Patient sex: F
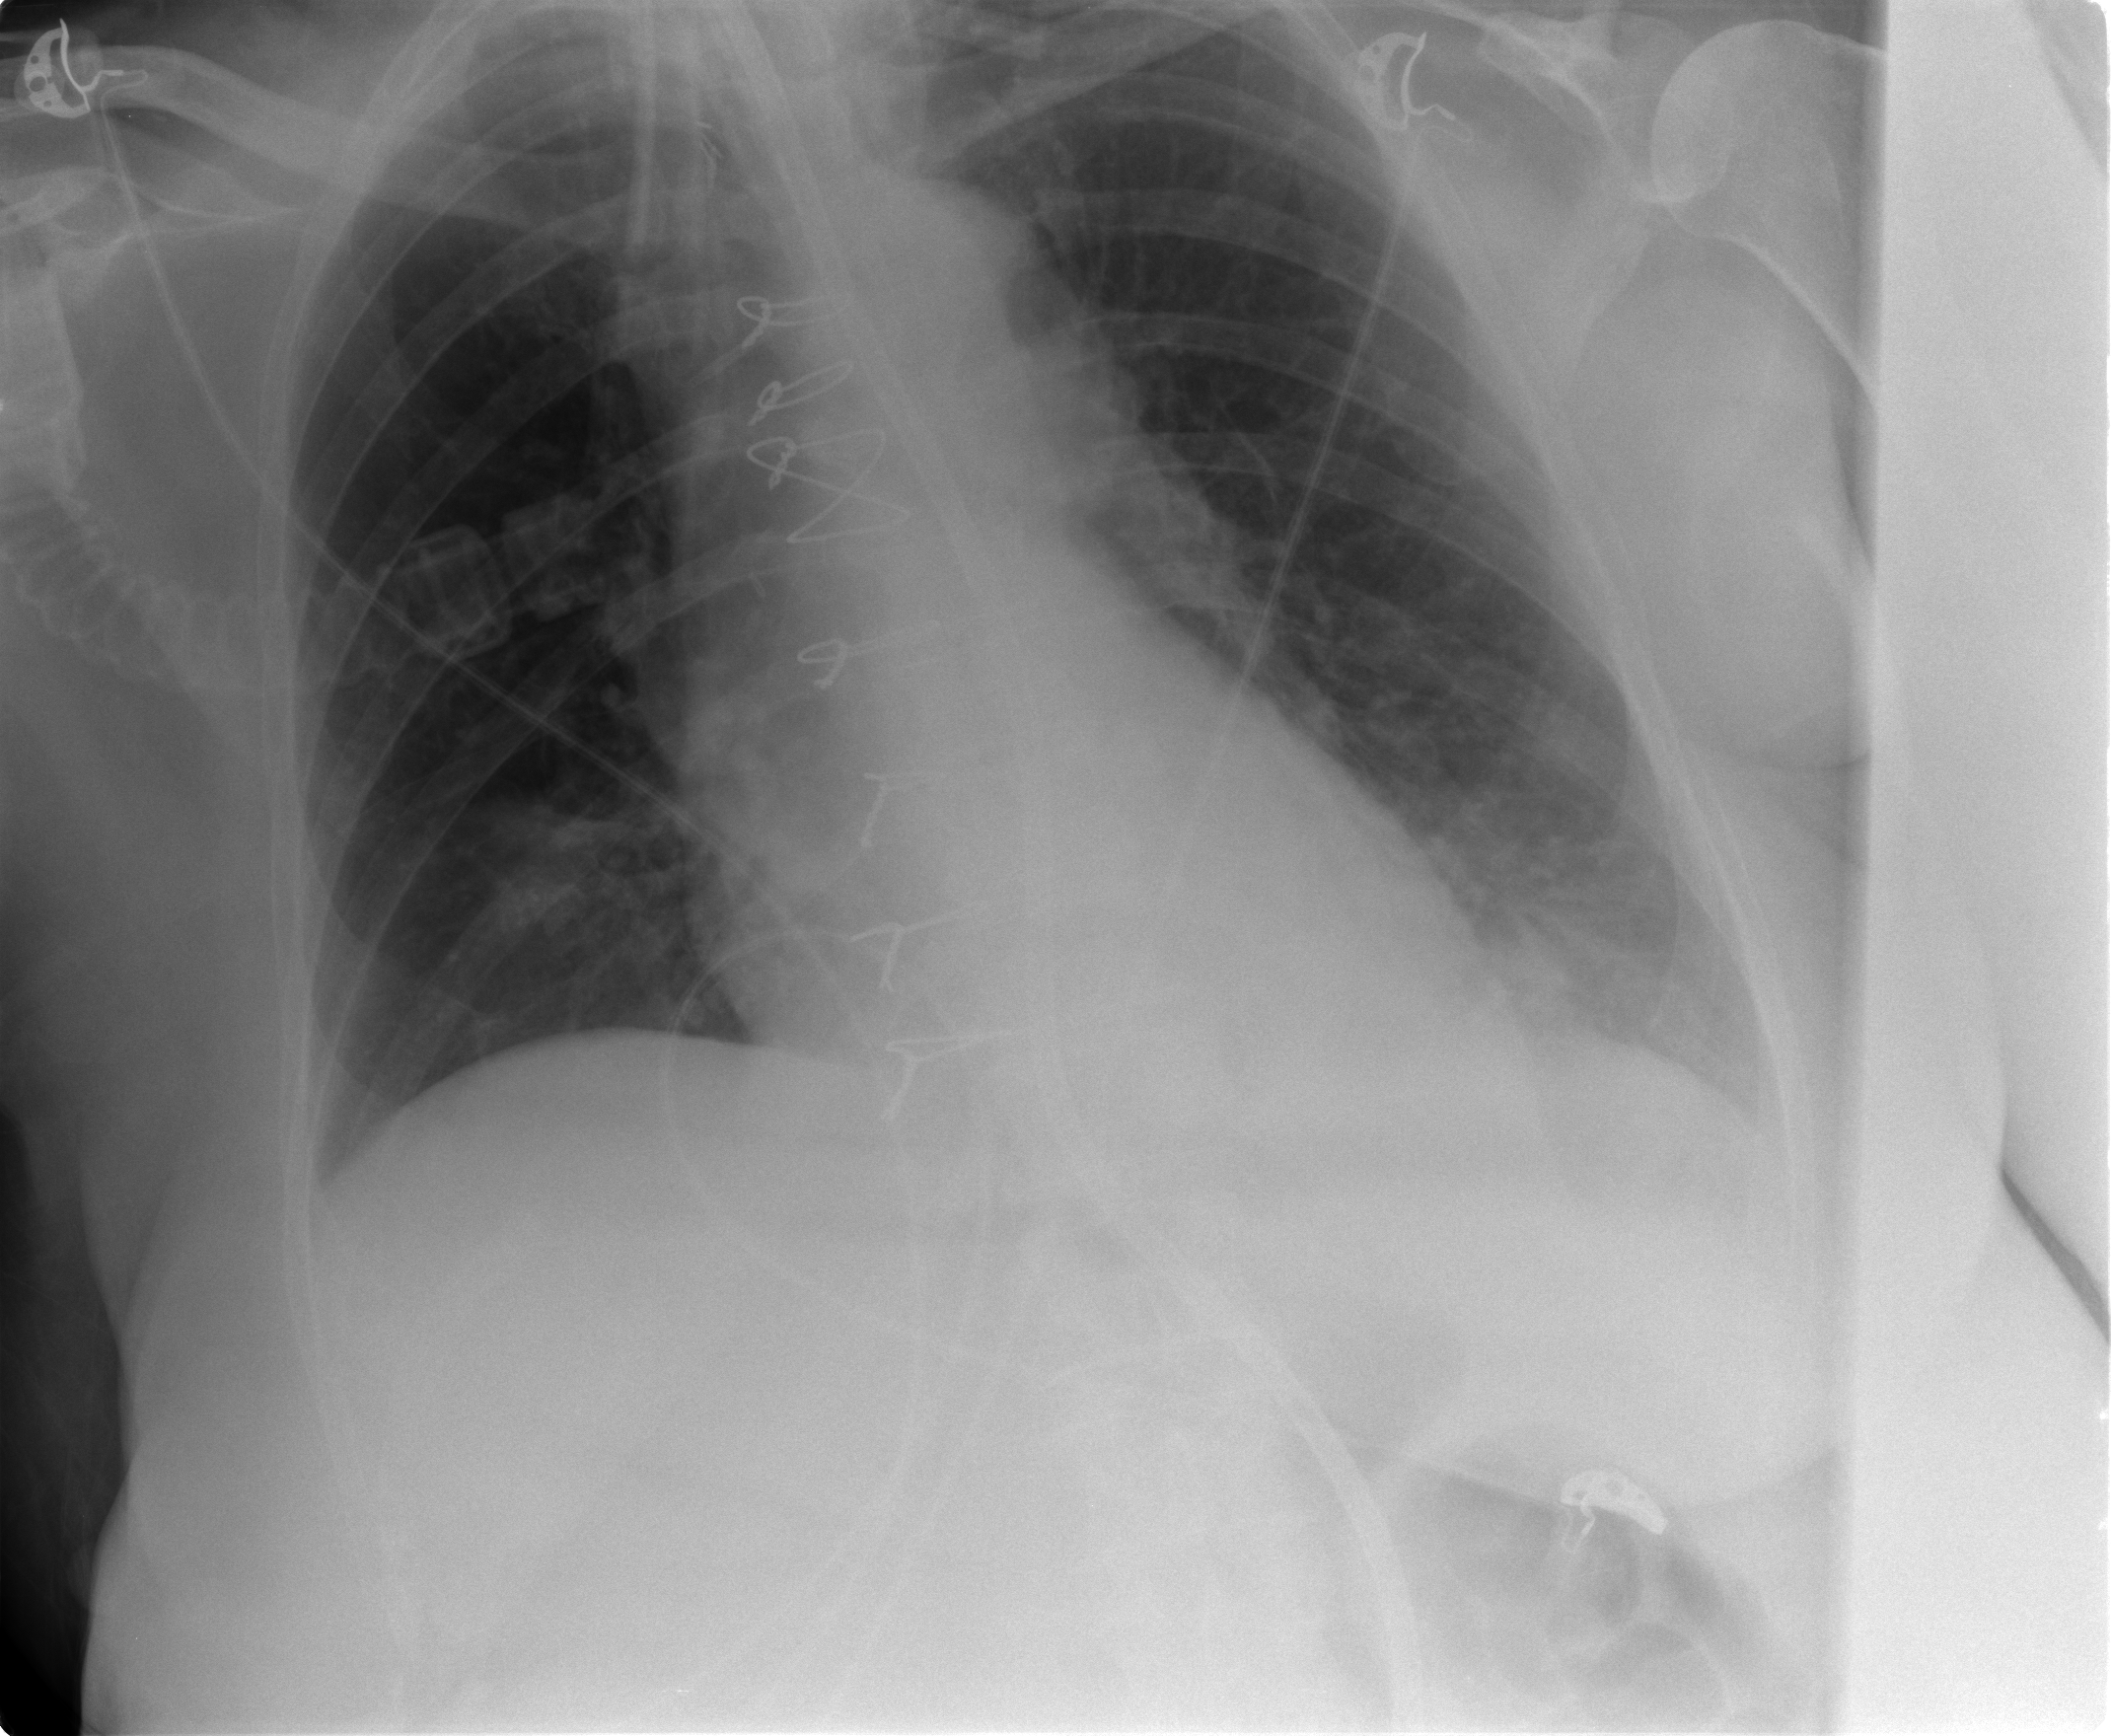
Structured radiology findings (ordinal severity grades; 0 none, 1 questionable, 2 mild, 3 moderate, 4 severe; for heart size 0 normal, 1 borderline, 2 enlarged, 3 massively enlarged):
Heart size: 0
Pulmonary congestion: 2
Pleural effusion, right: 1
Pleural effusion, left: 2
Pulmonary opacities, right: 0
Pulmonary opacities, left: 0
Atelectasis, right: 2
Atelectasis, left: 2